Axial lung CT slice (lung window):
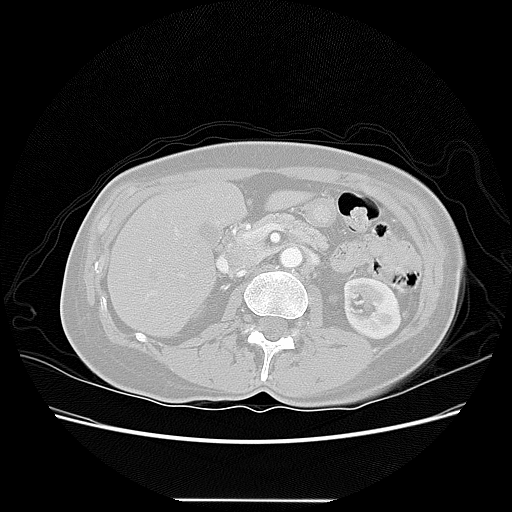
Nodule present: no